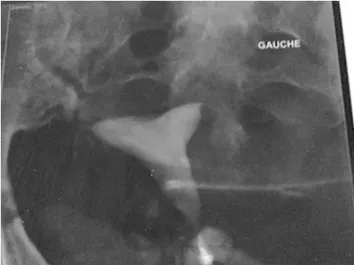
Hysterosalpingography showing normal uterine cavity and bilateral proximal tubal occlusion.
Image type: radiology (x_ray)